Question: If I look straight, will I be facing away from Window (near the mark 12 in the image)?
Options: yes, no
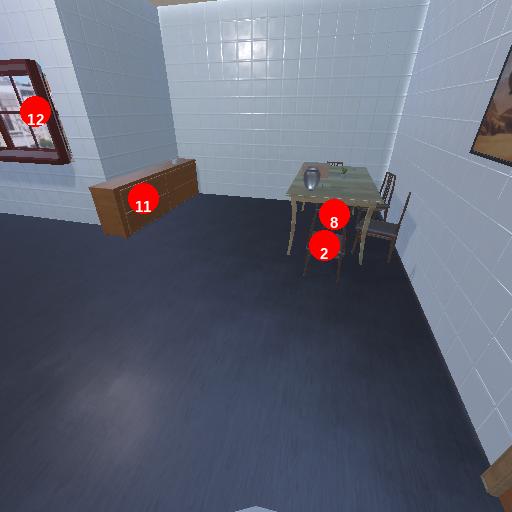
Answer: yes